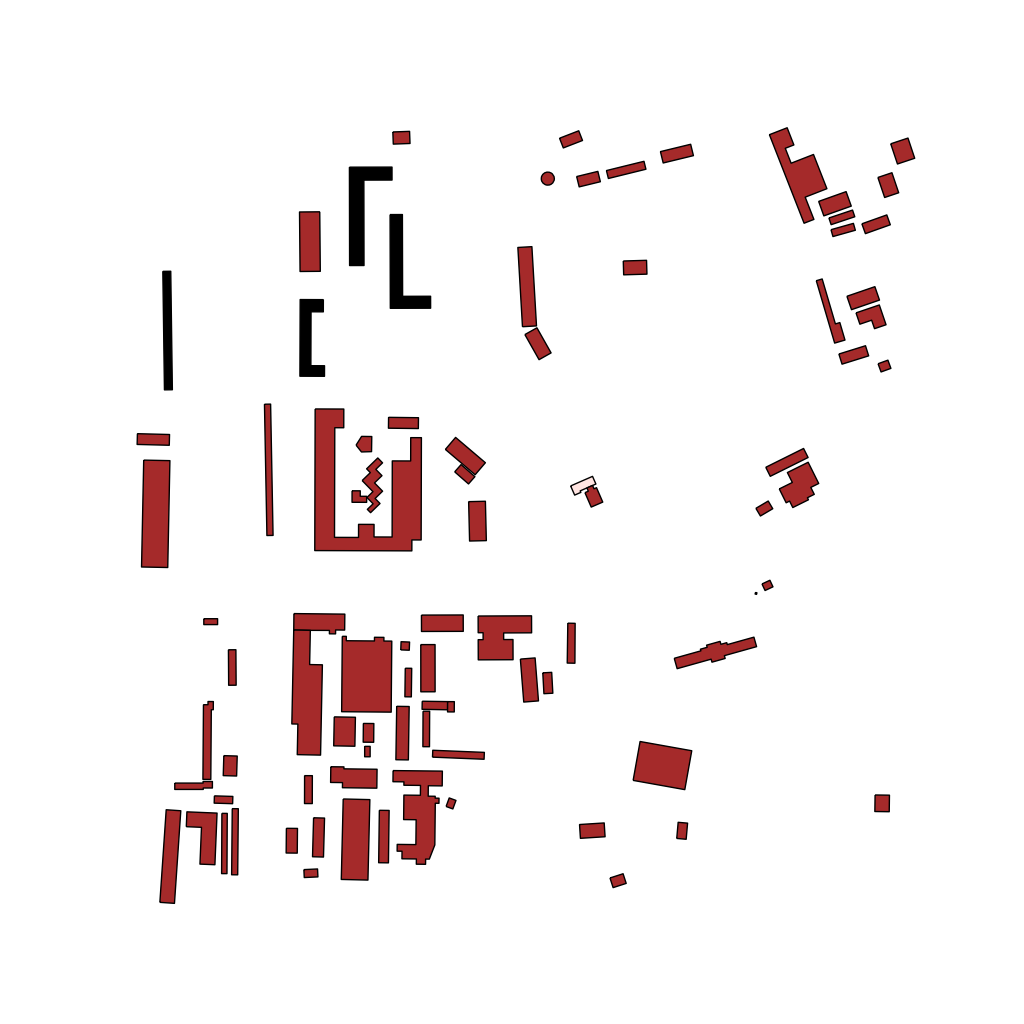
Tags: overhead vector_map, agriculture, business, industrial, recreation, residential, special, soviet, high_rise, individual_rise, low_rise, medium_rise, density_2, Building, Facility, Gas, 1.0 km²